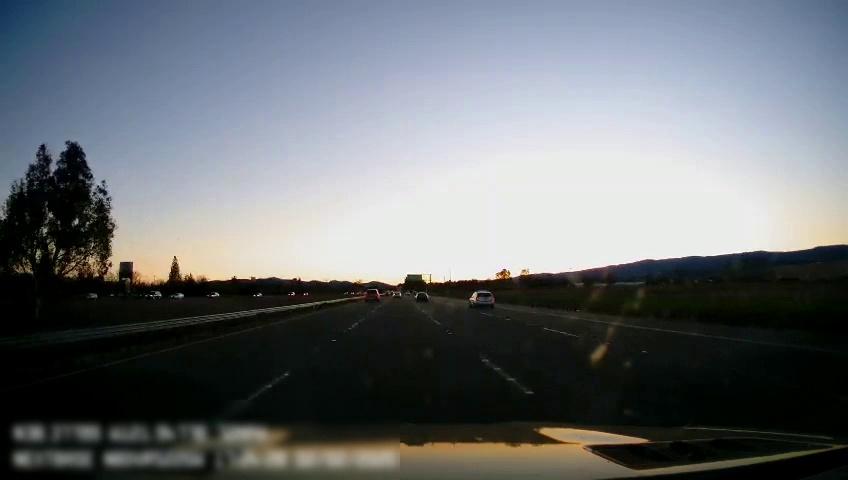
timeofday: Dusk/Dawn/Twilight
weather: Cloudy
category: Drivable Space
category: Vehicles | SUV
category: Vehicles | Car
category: Vehicles | Car
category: Vehicles | Car
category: Vehicles | Car
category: Vehicles | SUV
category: Vehicles | Car
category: Vehicles | SUV
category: Lanes | Alternate Lane
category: Lanes | Current Lane
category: Lanes | Current Lane
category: Lanes | Alternate Lane
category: Lanes | Alternate Lane
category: Traffic | Signs